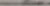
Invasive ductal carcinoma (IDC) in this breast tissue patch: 0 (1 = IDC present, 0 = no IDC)